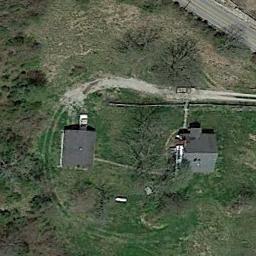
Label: sparse_residential